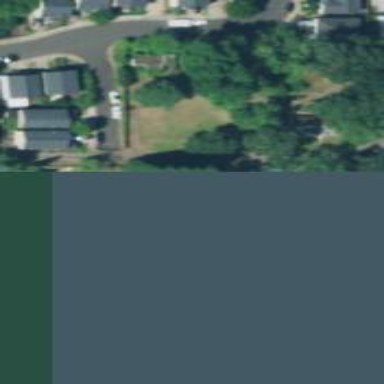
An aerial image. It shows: Driveway.